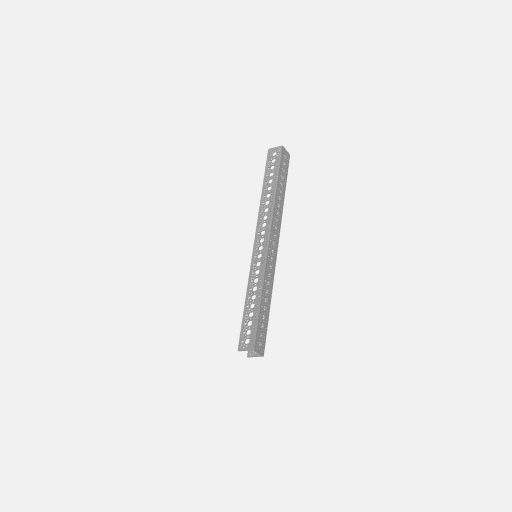
Part: UChannel25H